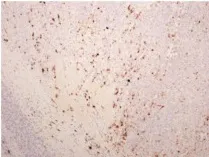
Pathological findings. S-100 (x100).
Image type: pathology (immunostaining)